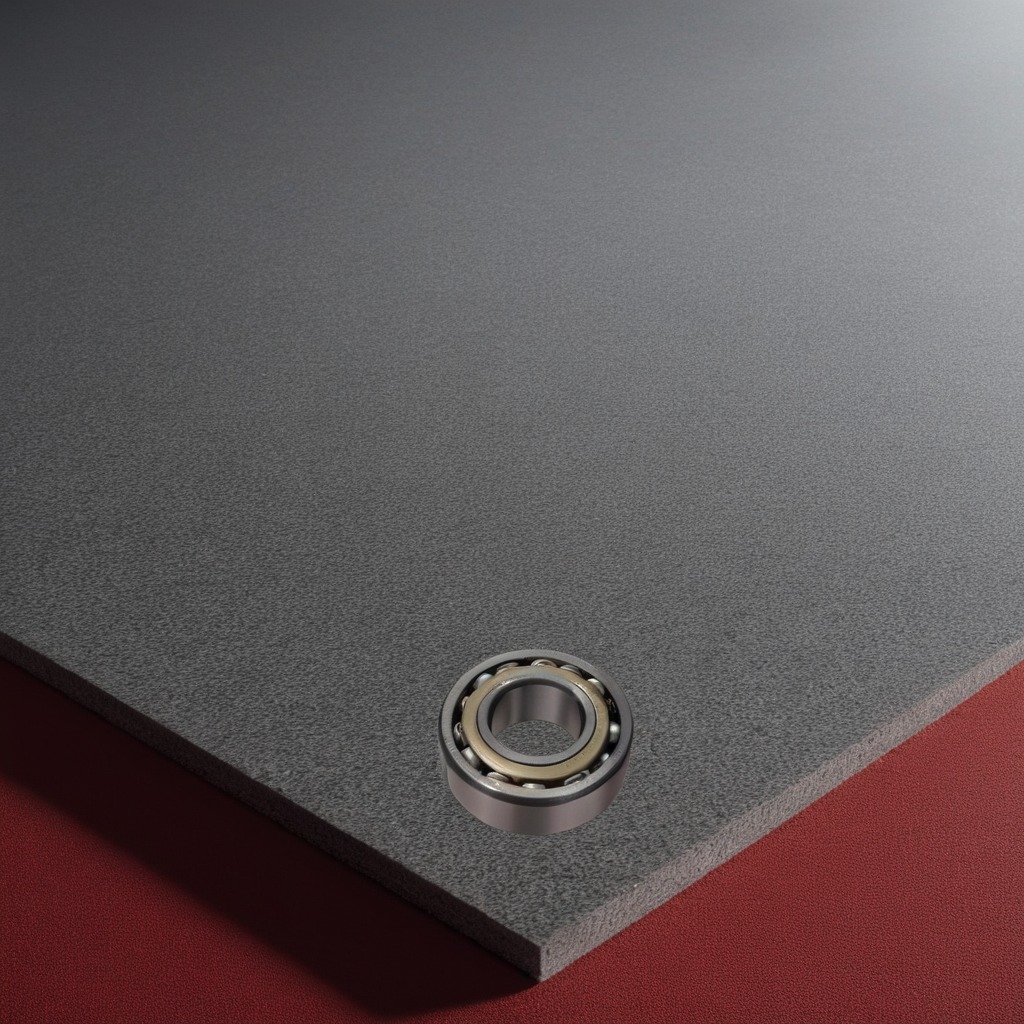
A metal ball bearing is lying on the granite tabletop.